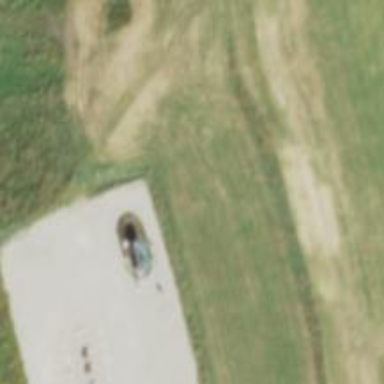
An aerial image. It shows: Storage tank with man-made structure.